Field crop: maize
Growth stage: 2
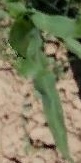
Species: maize